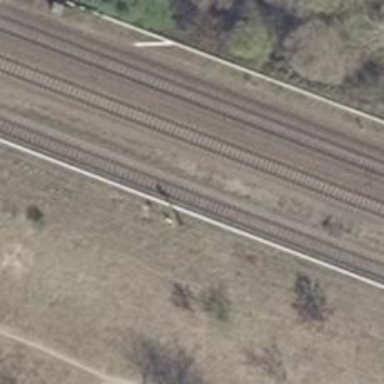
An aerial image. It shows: Railway signal.